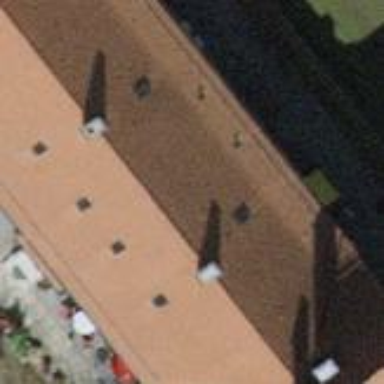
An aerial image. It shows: Building with apartments featuring tiled roof.